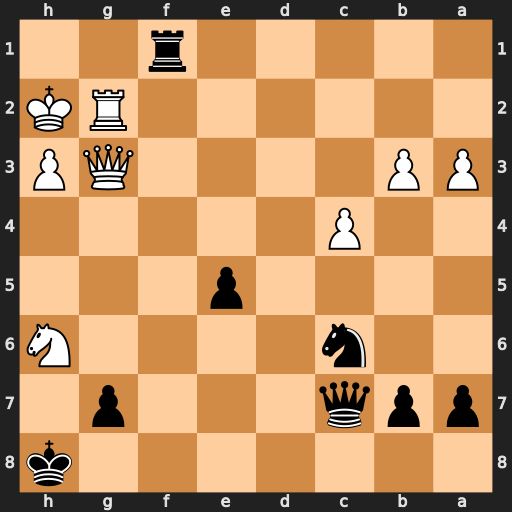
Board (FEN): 7k/ppq3p1/2n4N/4p3/2P5/PP4QP/6RK/5r2
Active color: b
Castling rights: -
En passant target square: -
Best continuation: Nd4 Rf2 Rxf2+ Qxf2 gxh6